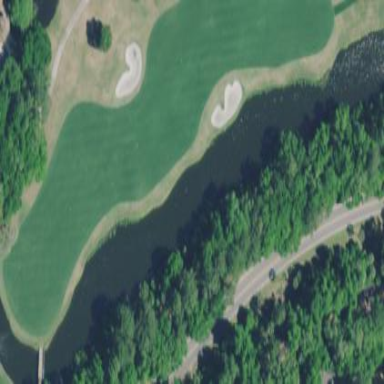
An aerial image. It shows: Well-maintained grassy area designated as golf fairway.